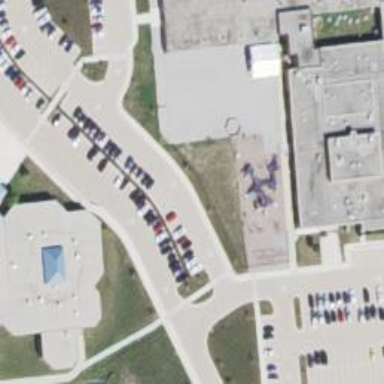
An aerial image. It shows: School.